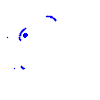
Particle: electron